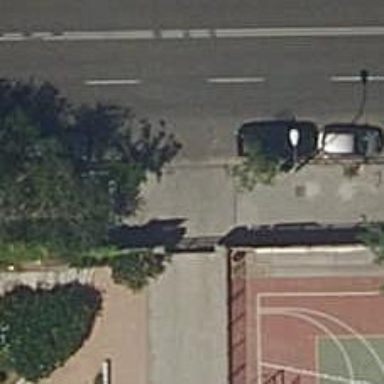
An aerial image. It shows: Bicycle parking area with stands.